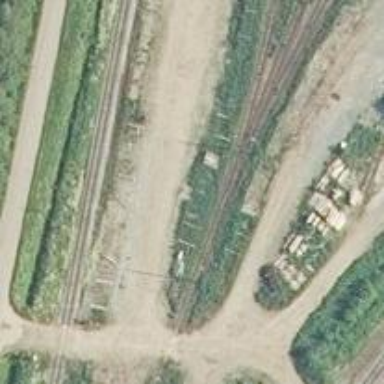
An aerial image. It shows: Railway yard used for servicing trains.